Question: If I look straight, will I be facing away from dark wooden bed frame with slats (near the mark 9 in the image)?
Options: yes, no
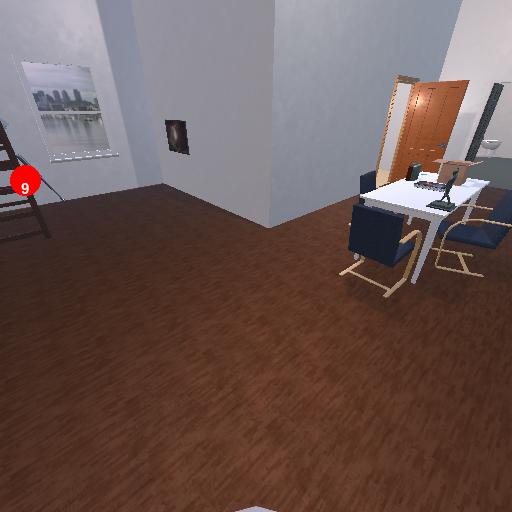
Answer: yes